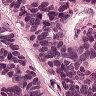
Metastatic tissue present: yes